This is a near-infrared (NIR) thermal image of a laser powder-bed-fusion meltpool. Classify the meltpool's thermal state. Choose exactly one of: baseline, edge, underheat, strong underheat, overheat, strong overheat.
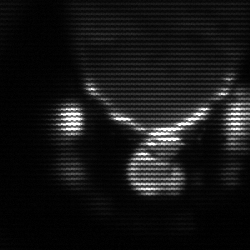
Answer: baseline